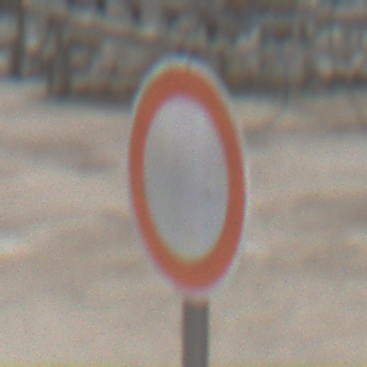
Verkehrszeichen: VerbotFahrzeugeAllerArt
Umgebung: Roofed, Special
Tageszeit: Midday
Wetter: Overcast
Licht: Natural
Jahreszeit: NotSpecified
Kontrast: LowContrast